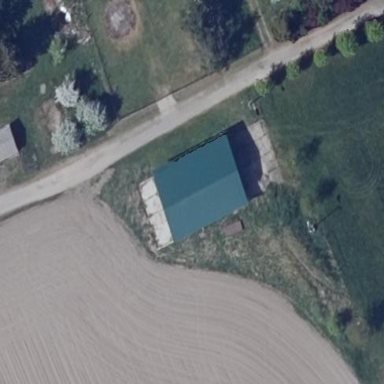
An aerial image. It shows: Barn.